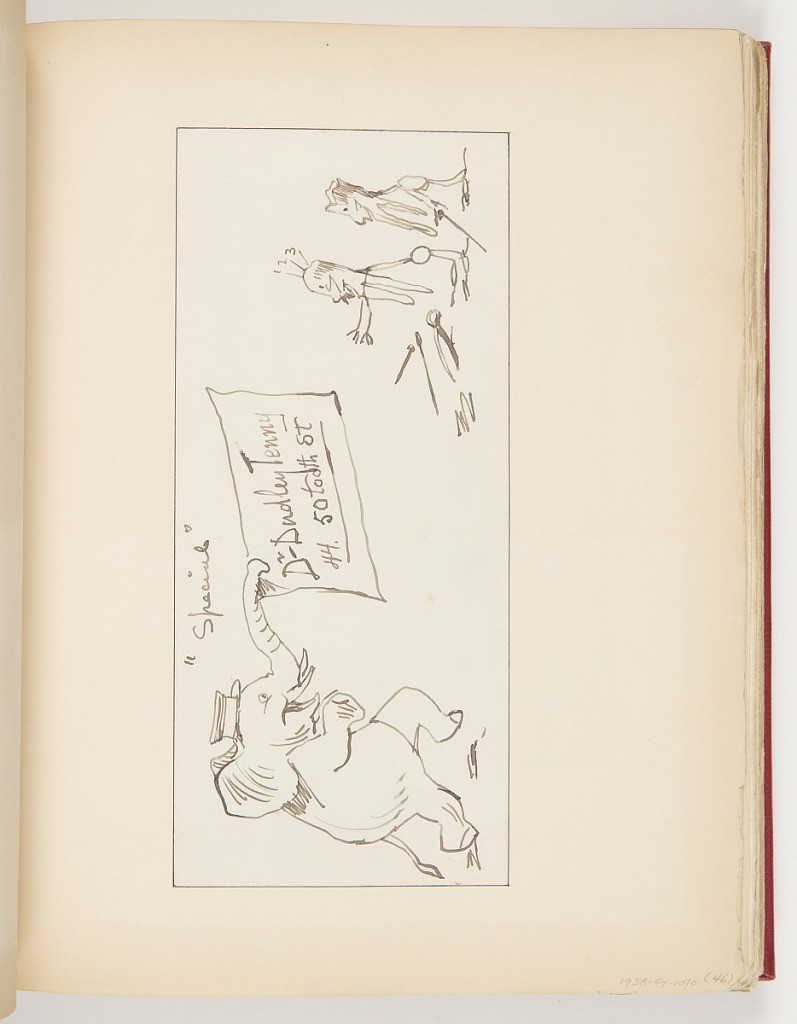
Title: Special
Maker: Frederick Stuart Church, American, 1842–1924
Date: ca. 1897
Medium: Pen and brown ink on paper
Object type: Ephemera
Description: At left, elephant wearing a hat and running towards right, holding with its trunk a large envelope addressed to Dr. Dudley Tenny. At right, profile of a tooth-like figure facing left with arms outstretched; hairs numbered on its head, and various medical instruments at its feet. At right, tooth-like figure holding a cane.